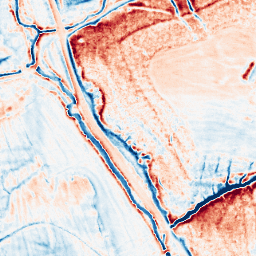
Category: classical
Decomposition family: uniform
Decomposition parameters: size: 10
Upsampling method: sinc_blackman
Upsampling parameters: scale: 8
kernel_size: 16
Upsampling scale: 8